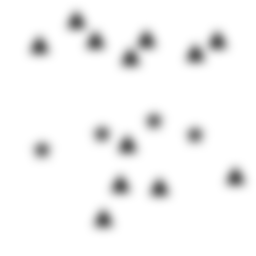
Squares: 0
Triangles: 12
Stars: 4
Total shapes: 16